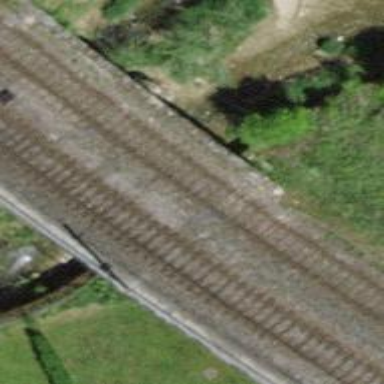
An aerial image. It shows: Bridge over electrified railway with contact lines.